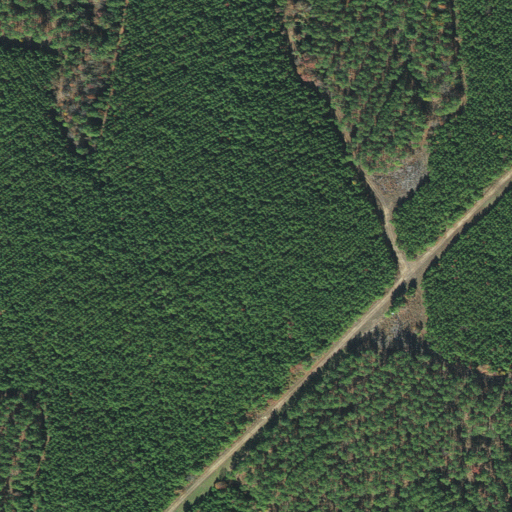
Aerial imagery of mountain in Arkansas named Colony Mountain containing evergreen forest and grassland